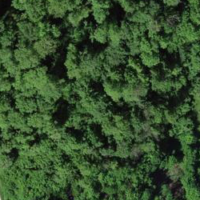
EUNIS habitat code: 41
Species observed at this site:
Cephalanthera longifolia